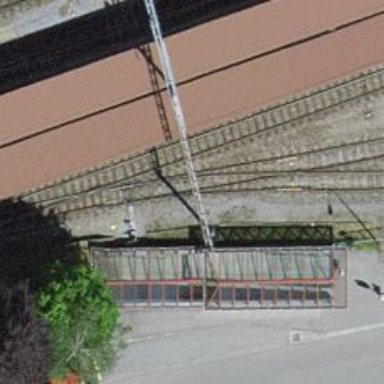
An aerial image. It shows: Narrow-gauge railway service yard with 1 track. The railway is electrified with contact line.